Question: Trying my self in java spring, i'm stuck in trying to open page "greeting" and give me 404, while default page "index" is loading. Please need your help.
localhost:8080/index.jsp - work
localhost:8080/greeting - not work
Here project structure:

web.xml
'''
<web-app>
<servlet>
<servlet-name>DemoMavenServlet</servlet-name>
<servlet-class>org.springframework.web.servlet.DispatcherServlet</servlet-class>
<init-param>
<param-name>ContextConfigLocation</param-name>
<param-value>/WEB-INF/config/servlet-config.xml</param-value>
</init-param>
</servlet>
<servlet-mapping>
<servlet-name>DemoMavenServlet</servlet-name>
<url-pattern>/</url-pattern>
</servlet-mapping>
<display-name>Archetype Created Web Application</display-name>
</web-app>
'''
servlet-config.xml
'''
<beans xmlns="http://www.springframework.org/schema/beans"
xmlns:xsi="http://www.w3.org/2001/XMLSchema-instance" xmlns:mvc="http://www.springframework.org/schema/cache"
xmlns:context="http://www.springframework.org/schema/context"
xsi:schemaLocation="http://www.springframework.org/schema/beans http://www.springframework.org/schema/beans/spring-beans.xsd http://www.springframework.org/schema/cache http://www.springframework.org/schema/cache/spring-cache.xsd http://www.springframework.org/schema/context http://www.springframework.org/schema/context/spring-context.xsd">
<mvc:annotation-driven/>
<context:component-scan base-package="com.demomaven.controller"/>
<bean class="org.springframework.web.servlet.view.InternalResourceViewResolver">
<property name="prefix" value="/WEB-INF/jsp/"></property>
<property name="suffix" value=".jsp"></property>
</bean>
</beans>
'''
java controller:
'''
@Controller
public class HomeController {
@RequestMapping(value = "/greeting")
public String sayHello(Model model){
model.addAttribute("greeting", "Hello World");
return "Hello";
}
}
'''
hello.jsp
'''
<%@ page contentType="text/html;charset=UTF-8" language="java" %>
<html>
<head>
<title></title>
</head>
<body>
<h1>${greeting}</h1>
</body>
</html>
'''
Now, when i'm join localhost:8080/greeting page I've this expcetion:
Error instantiating servlet class org.springframework.web.servlet.DispatcherServlet
The server encountered an internal error that prevented it from fulfilling this request.
'''
javax.servlet.ServletException: Error instantiating servlet class org.springframework.web.servlet.DispatcherServlet
org.apache.catalina.authenticator.AuthenticatorBase.invoke(AuthenticatorBase.java:502)
org.apache.catalina.valves.ErrorReportValve.invoke(ErrorReportValve.java:79)
org.apache.catalina.valves.AbstractAccessLogValve.invoke(AbstractAccessLogValve.java:617)
org.apache.catalina.connector.CoyoteAdapter.service(CoyoteAdapter.java:518)
org.apache.coyote.http11.AbstractHttp11Processor.process(AbstractHttp11Processor.java:1091)
org.apache.coyote.AbstractProtocol$AbstractConnectionHandler.process(AbstractProtocol.java:668)
org.apache.tomcat.util.net.AprEndpoint$SocketProcessor.doRun(AprEndpoint.java:2463)
org.apache.tomcat.util.net.AprEndpoint$SocketProcessor.run(AprEndpoint.java:2452)
java.util.concurrent.ThreadPoolExecutor.runWorker(ThreadPoolExecutor.java:1142)
java.util.concurrent.ThreadPoolExecutor$Worker.run(ThreadPoolExecutor.java:617)
org.apache.tomcat.util.threads.TaskThread$WrappingRunnable.run(TaskThread.java:61)
java.lang.Thread.run(Thread.java:745)
'''
'''
java.lang.ClassNotFoundException: org.springframework.web.servlet.DispatcherServlet
org.apache.catalina.loader.WebappClassLoaderBase.loadClass(WebappClassLoaderBase.java:1305)
org.apache.catalina.loader.WebappClassLoaderBase.loadClass(WebappClassLoaderBase.java:1157)
org.apache.catalina.authenticator.AuthenticatorBase.invoke(AuthenticatorBase.java:502)
org.apache.catalina.valves.ErrorReportValve.invoke(ErrorReportValve.java:79)
org.apache.catalina.valves.AbstractAccessLogValve.invoke(AbstractAccessLogValve.java:617)
org.apache.catalina.connector.CoyoteAdapter.service(CoyoteAdapter.java:518)
org.apache.coyote.http11.AbstractHttp11Processor.process(AbstractHttp11Processor.java:1091)
org.apache.coyote.AbstractProtocol$AbstractConnectionHandler.process(AbstractProtocol.java:668)
org.apache.tomcat.util.net.AprEndpoint$SocketProcessor.doRun(AprEndpoint.java:2463)
org.apache.tomcat.util.net.AprEndpoint$SocketProcessor.run(AprEndpoint.java:2452)
java.util.concurrent.ThreadPoolExecutor.runWorker(ThreadPoolExecutor.java:1142)
java.util.concurrent.ThreadPoolExecutor$Worker.run(ThreadPoolExecutor.java:617)
org.apache.tomcat.util.threads.TaskThread$WrappingRunnable.run(TaskThread.java:61)
java.lang.Thread.run(Thread.java:745)
'''
Guys, I've destroyed some how web server (tomcat). In project structure in field "Problem" i had 6 problems with missing libraries I'm working in IntelliJ Idea. After added them and run project I've white page, here logs:
'''
C:\Java\apache-tomcat-8.0.23\bin\catalina.bat run
[2015-07-07 06:18:33,910] Artifact demomaven:war exploded: Server is not connected. Deploy is not available.
Using CATALINA_BASE: "C:\Users\user\.IntelliJIdea14\system\tomcat\_demomaven"
Using CATALINA_HOME: "C:\Java\apache-tomcat-8.0.23"
Using CATALINA_TMPDIR: "C:\Java\apache-tomcat-8.0.23\temp"
Using JRE_HOME: "C:\Program Files\Java\jdk1.8.0_31"
Using CLASSPATH: "C:\Java\apache-tomcat-8.0.23\bin\bootstrap.jar;C:\Java\apache-tomcat-8.0.23\bin\tomcat-juli.jar"
07-Jul-2015 18:18:34.843 INFO [main] org.apache.catalina.startup.VersionLoggerListener.log Server version: Apache Tomcat/8.0.23
07-Jul-2015 18:18:34.844 INFO [main] org.apache.catalina.startup.VersionLoggerListener.log Server built: May 19 2015 14:58:38 UTC
07-Jul-2015 18:18:34.845 INFO [main] org.apache.catalina.startup.VersionLoggerListener.log Server number: 8.0.23.0
07-Jul-2015 18:18:34.845 INFO [main] org.apache.catalina.startup.VersionLoggerListener.log OS Name: Windows 8.1
07-Jul-2015 18:18:34.845 INFO [main] org.apache.catalina.startup.VersionLoggerListener.log OS Version: 6.3
07-Jul-2015 18:18:34.845 INFO [main] org.apache.catalina.startup.VersionLoggerListener.log Architecture: amd64
07-Jul-2015 18:18:34.845 INFO [main] org.apache.catalina.startup.VersionLoggerListener.log Java Home: C:\Program Files\Java\jdk1.8.0_31\jre
07-Jul-2015 18:18:34.846 INFO [main] org.apache.catalina.startup.VersionLoggerListener.log JVM Version: 1.8.0_31-b13
07-Jul-2015 18:18:34.846 INFO [main] org.apache.catalina.startup.VersionLoggerListener.log JVM Vendor: Oracle Corporation
07-Jul-2015 18:18:34.846 INFO [main] org.apache.catalina.startup.VersionLoggerListener.log CATALINA_BASE: C:\Users\user\.IntelliJIdea14\system\tomcat\_demomaven
07-Jul-2015 18:18:34.846 INFO [main] org.apache.catalina.startup.VersionLoggerListener.log CATALINA_HOME: C:\Java\apache-tomcat-8.0.23
07-Jul-2015 18:18:34.847 INFO [main] org.apache.catalina.startup.VersionLoggerListener.log Command line argument: -Dcom.sun.management.jmxremote=
07-Jul-2015 18:18:34.847 INFO [main] org.apache.catalina.startup.VersionLoggerListener.log Command line argument: -Dcom.sun.management.jmxremote.port=1099
07-Jul-2015 18:18:34.847 INFO [main] org.apache.catalina.startup.VersionLoggerListener.log Command line argument: -Dcom.sun.management.jmxremote.ssl=false
07-Jul-2015 18:18:34.848 INFO [main] org.apache.catalina.startup.VersionLoggerListener.log Command line argument: -Dcom.sun.management.jmxremote.authenticate=false
07-Jul-2015 18:18:34.848 INFO [main] org.apache.catalina.startup.VersionLoggerListener.log Command line argument: -Djava.rmi.server.hostname=127.0.0.1
07-Jul-2015 18:18:34.849 INFO [main] org.apache.catalina.startup.VersionLoggerListener.log Command line argument: -Djava.util.logging.config.file=C:\Users\user\.IntelliJIdea14\system\tomcat\_demomaven\conf\logging.properties
07-Jul-2015 18:18:34.849 INFO [main] org.apache.catalina.startup.VersionLoggerListener.log Command line argument: -Djava.util.logging.manager=org.apache.juli.ClassLoaderLogManager
07-Jul-2015 18:18:34.850 INFO [main] org.apache.catalina.startup.VersionLoggerListener.log Command line argument: -Djava.endorsed.dirs=C:\Java\apache-tomcat-8.0.23\endorsed
07-Jul-2015 18:18:34.850 INFO [main] org.apache.catalina.startup.VersionLoggerListener.log Command line argument: -Dcatalina.base=C:\Users\user\.IntelliJIdea14\system\tomcat\_demomaven
07-Jul-2015 18:18:34.850 INFO [main] org.apache.catalina.startup.VersionLoggerListener.log Command line argument: -Dcatalina.home=C:\Java\apache-tomcat-8.0.23
07-Jul-2015 18:18:34.850 INFO [main] org.apache.catalina.startup.VersionLoggerListener.log Command line argument: -Djava.io.tmpdir=C:\Java\apache-tomcat-8.0.23\temp
07-Jul-2015 18:18:34.850 INFO [main] org.apache.catalina.core.AprLifecycleListener.lifecycleEvent Loaded APR based Apache Tomcat Native library 1.1.33 using APR version 1.5.1.
07-Jul-2015 18:18:34.851 INFO [main] org.apache.catalina.core.AprLifecycleListener.lifecycleEvent APR capabilities: IPv6 [true], sendfile [true], accept filters [false], random [true].
07-Jul-2015 18:18:35.788 INFO [main] org.apache.catalina.core.AprLifecycleListener.initializeSSL OpenSSL successfully initialized (OpenSSL 1.0.1m 19 Mar 2015)
07-Jul-2015 18:18:35.924 INFO [main] org.apache.coyote.AbstractProtocol.init Initializing ProtocolHandler ["http-apr-8080"]
07-Jul-2015 18:18:35.936 INFO [main] org.apache.coyote.AbstractProtocol.init Initializing ProtocolHandler ["ajp-apr-8009"]
07-Jul-2015 18:18:35.938 INFO [main] org.apache.catalina.startup.Catalina.load Initialization processed in 1582 ms
07-Jul-2015 18:18:35.968 INFO [main] org.apache.catalina.core.StandardService.startInternal Starting service Catalina
07-Jul-2015 18:18:35.968 INFO [main] org.apache.catalina.core.StandardEngine.startInternal Starting Servlet Engine: Apache Tomcat/8.0.23
07-Jul-2015 18:18:35.981 INFO [main] org.apache.coyote.AbstractProtocol.start Starting ProtocolHandler ["http-apr-8080"]
07-Jul-2015 18:18:36.000 INFO [main] org.apache.coyote.AbstractProtocol.start Starting ProtocolHandler ["ajp-apr-8009"]
07-Jul-2015 18:18:36.002 INFO [main] org.apache.catalina.startup.Catalina.start Server startup in 63 ms
Connected to server
[2015-07-07 06:18:36,271] Artifact demomaven:war exploded: Artifact is being deployed, please wait...
07-Jul-2015 18:18:37.695 SEVERE [RMI TCP Connection(3)-127.0.0.1] org.apache.catalina.core.ContainerBase.addChildInternal ContainerBase.addChild: start:
org.apache.catalina.LifecycleException: Failed to start component [StandardEngine[Catalina].StandardHost[localhost].StandardContext[]]
at org.apache.catalina.util.LifecycleBase.start(LifecycleBase.java:154)
at org.apache.catalina.core.ContainerBase.addChildInternal(ContainerBase.java:725)
at org.apache.catalina.core.ContainerBase.addChild(ContainerBase.java:701)
at org.apache.catalina.core.StandardHost.addChild(StandardHost.java:717)
at org.apache.catalina.startup.HostConfig.manageApp(HostConfig.java:1648)
at sun.reflect.NativeMethodAccessorImpl.invoke0(Native Method)
at sun.reflect.NativeMethodAccessorImpl.invoke(NativeMethodAccessorImpl.java:62)
at sun.reflect.DelegatingMethodAccessorImpl.invoke(DelegatingMethodAccessorImpl.java:43)
at java.lang.reflect.Method.invoke(Method.java:483)
at org.apache.tomcat.util.modeler.BaseModelMBean.invoke(BaseModelMBean.java:300)
at com.sun.jmx.interceptor.DefaultMBeanServerInterceptor.invoke(DefaultMBeanServerInterceptor.java:819)
at com.sun.jmx.mbeanserver.JmxMBeanServer.invoke(JmxMBeanServer.java:801)
at org.apache.catalina.mbeans.MBeanFactory.createStandardContext(MBeanFactory.java:463)
at org.apache.catalina.mbeans.MBeanFactory.createStandardContext(MBeanFactory.java:413)
at sun.reflect.NativeMethodAccessorImpl.invoke0(Native Method)
at sun.reflect.NativeMethodAccessorImpl.invoke(NativeMethodAccessorImpl.java:62)
at sun.reflect.DelegatingMethodAccessorImpl.invoke(DelegatingMethodAccessorImpl.java:43)
at java.lang.reflect.Method.invoke(Method.java:483)
at org.apache.tomcat.util.modeler.BaseModelMBean.invoke(BaseModelMBean.java:300)
at com.sun.jmx.interceptor.DefaultMBeanServerInterceptor.invoke(DefaultMBeanServerInterceptor.java:819)
at com.sun.jmx.mbeanserver.JmxMBeanServer.invoke(JmxMBeanServer.java:801)
at javax.management.remote.rmi.RMIConnectionImpl.doOperation(RMIConnectionImpl.java:1466)
at javax.management.remote.rmi.RMIConnectionImpl.access$300(RMIConnectionImpl.java:76)
at javax.management.remote.rmi.RMIConnectionImpl$PrivilegedOperation.run(RMIConnectionImpl.java:1307)
at javax.management.remote.rmi.RMIConnectionImpl.doPrivilegedOperation(RMIConnectionImpl.java:1399)
at javax.management.remote.rmi.RMIConnectionImpl.invoke(RMIConnectionImpl.java:828)
at sun.reflect.NativeMethodAccessorImpl.invoke0(Native Method)
at sun.reflect.NativeMethodAccessorImpl.invoke(NativeMethodAccessorImpl.java:62)
at sun.reflect.DelegatingMethodAccessorImpl.invoke(DelegatingMethodAccessorImpl.java:43)
at java.lang.reflect.Method.invoke(Method.java:483)
at sun.rmi.server.UnicastServerRef.dispatch(UnicastServerRef.java:323)
at sun.rmi.transport.Transport$1.run(Transport.java:200)
at sun.rmi.transport.Transport$1.run(Transport.java:197)
at java.security.AccessController.doPrivileged(Native Method)
at sun.rmi.transport.Transport.serviceCall(Transport.java:196)
at sun.rmi.transport.tcp.TCPTransport.handleMessages(TCPTransport.java:568)
at sun.rmi.transport.tcp.TCPTransport$ConnectionHandler.run0(TCPTransport.java:826)
at sun.rmi.transport.tcp.TCPTransport$ConnectionHandler.lambda$run$240(TCPTransport.java:683)
at sun.rmi.transport.tcp.TCPTransport$ConnectionHandler$$Lambda$1/<PHONE>.run(Unknown Source)
at java.security.AccessController.doPrivileged(Native Method)
at sun.rmi.transport.tcp.TCPTransport$ConnectionHandler.run(TCPTransport.java:682)
at java.util.concurrent.ThreadPoolExecutor.runWorker(ThreadPoolExecutor.java:1142)
at java.util.concurrent.ThreadPoolExecutor$Worker.run(ThreadPoolExecutor.java:617)
at java.lang.Thread.run(Thread.java:745)
Caused by: java.lang.NoClassDefFoundError: org/springframework/web/context/WebApplicationContext
at java.lang.Class.getDeclaredFields0(Native Method)
at java.lang.Class.privateGetDeclaredFields(Class.java:2575)
at java.lang.Class.getDeclaredFields(Class.java:1908)
at org.apache.catalina.util.Introspection.getDeclaredFields(Introspection.java:106)
at org.apache.catalina.startup.WebAnnotationSet.loadFieldsAnnotation(WebAnnotationSet.java:256)
at org.apache.catalina.startup.WebAnnotationSet.loadApplicationServletAnnotations(WebAnnotationSet.java:132)
at org.apache.catalina.startup.WebAnnotationSet.loadApplicationAnnotations(WebAnnotationSet.java:65)
at org.apache.catalina.startup.ContextConfig.applicationAnnotationsConfig(ContextConfig.java:334)
at org.apache.catalina.startup.ContextConfig.configureStart(ContextConfig.java:774)
at org.apache.catalina.startup.ContextConfig.lifecycleEvent(ContextConfig.java:305)
at org.apache.catalina.util.LifecycleSupport.fireLifecycleEvent(LifecycleSupport.java:117)
at org.apache.catalina.util.LifecycleBase.fireLifecycleEvent(LifecycleBase.java:90)
at org.apache.catalina.core.StandardContext.startInternal(StandardContext.java:5066)
at org.apache.catalina.util.LifecycleBase.start(LifecycleBase.java:150)
... 43 more
Caused by: java.lang.ClassNotFoundException: org.springframework.web.context.WebApplicationContext
at org.apache.catalina.loader.WebappClassLoaderBase.loadClass(WebappClassLoaderBase.java:1305)
at org.apache.catalina.loader.WebappClassLoaderBase.loadClass(WebappClassLoaderBase.java:1157)
... 57 more
07-Jul-2015 18:18:37.700 SEVERE [RMI TCP Connection(3)-127.0.0.1] org.apache.tomcat.util.modeler.BaseModelMBean.invoke Exception invoking method manageApp
java.lang.IllegalStateException: ContainerBase.addChild: start: org.apache.catalina.LifecycleException: Failed to start component [StandardEngine[Catalina].StandardHost[localhost].StandardContext[]]
at org.apache.catalina.core.ContainerBase.addChildInternal(ContainerBase.java:728)
at org.apache.catalina.core.ContainerBase.addChild(ContainerBase.java:701)
at org.apache.catalina.core.StandardHost.addChild(StandardHost.java:717)
at org.apache.catalina.startup.HostConfig.manageApp(HostConfig.java:1648)
at sun.reflect.NativeMethodAccessorImpl.invoke0(Native Method)
at sun.reflect.NativeMethodAccessorImpl.invoke(NativeMethodAccessorImpl.java:62)
at sun.reflect.DelegatingMethodAccessorImpl.invoke(DelegatingMethodAccessorImpl.java:43)
at java.lang.reflect.Method.invoke(Method.java:483)
at org.apache.tomcat.util.modeler.BaseModelMBean.invoke(BaseModelMBean.java:300)
at com.sun.jmx.interceptor.DefaultMBeanServerInterceptor.invoke(DefaultMBeanServerInterceptor.java:819)
at com.sun.jmx.mbeanserver.JmxMBeanServer.invoke(JmxMBeanServer.java:801)
at org.apache.catalina.mbeans.MBeanFactory.createStandardContext(MBeanFactory.java:463)
at org.apache.catalina.mbeans.MBeanFactory.createStandardContext(MBeanFactory.java:413)
at sun.reflect.NativeMethodAccessorImpl.invoke0(Native Method)
at sun.reflect.NativeMethodAccessorImpl.invoke(NativeMethodAccessorImpl.java:62)
at sun.reflect.DelegatingMethodAccessorImpl.invoke(DelegatingMethodAccessorImpl.java:43)
at java.lang.reflect.Method.invoke(Method.java:483)
at org.apache.tomcat.util.modeler.BaseModelMBean.invoke(BaseModelMBean.java:300)
at com.sun.jmx.interceptor.DefaultMBeanServerInterceptor.invoke(DefaultMBeanServerInterceptor.java:819)
at com.sun.jmx.mbeanserver.JmxMBeanServer.invoke(JmxMBeanServer.java:801)
at javax.management.remote.rmi.RMIConnectionImpl.doOperation(RMIConnectionImpl.java:1466)
at javax.management.remote.rmi.RMIConnectionImpl.access$300(RMIConnectionImpl.java:76)
at javax.management.remote.rmi.RMIConnectionImpl$PrivilegedOperation.run(RMIConnectionImpl.java:1307)
at javax.management.remote.rmi.RMIConnectionImpl.doPrivilegedOperation(RMIConnectionImpl.java:1399)
at javax.management.remote.rmi.RMIConnectionImpl.invoke(RMIConnectionImpl.java:828)
at sun.reflect.NativeMethodAccessorImpl.invoke0(Native Method)
at sun.reflect.NativeMethodAccessorImpl.invoke(NativeMethodAccessorImpl.java:62)
at sun.reflect.DelegatingMethodAccessorImpl.invoke(DelegatingMethodAccessorImpl.java:43)
at java.lang.reflect.Method.invoke(Method.java:483)
at sun.rmi.server.UnicastServerRef.dispatch(UnicastServerRef.java:323)
at sun.rmi.transport.Transport$1.run(Transport.java:200)
at sun.rmi.transport.Transport$1.run(Transport.java:197)
at java.security.AccessController.doPrivileged(Native Method)
at sun.rmi.transport.Transport.serviceCall(Transport.java:196)
at sun.rmi.transport.tcp.TCPTransport.handleMessages(TCPTransport.java:568)
at sun.rmi.transport.tcp.TCPTransport$ConnectionHandler.run0(TCPTransport.java:826)
at sun.rmi.transport.tcp.TCPTransport$ConnectionHandler.lambda$run$240(TCPTransport.java:683)
at sun.rmi.transport.tcp.TCPTransport$ConnectionHandler$$Lambda$1/<PHONE>.run(Unknown Source)
at java.security.AccessController.doPrivileged(Native Method)
at sun.rmi.transport.tcp.TCPTransport$ConnectionHandler.run(TCPTransport.java:682)
at java.util.concurrent.ThreadPoolExecutor.runWorker(ThreadPoolExecutor.java:1142)
at java.util.concurrent.ThreadPoolExecutor$Worker.run(ThreadPoolExecutor.java:617)
at java.lang.Thread.run(Thread.java:745)
07-Jul-2015 18:18:37.701 SEVERE [RMI TCP Connection(3)-127.0.0.1] org.apache.tomcat.util.modeler.BaseModelMBean.invoke Exception invoking method createStandardContext
javax.management.RuntimeOperationsException: Exception invoking method manageApp
at org.apache.tomcat.util.modeler.BaseModelMBean.invoke(BaseModelMBean.java:308)
at com.sun.jmx.interceptor.DefaultMBeanServerInterceptor.invoke(DefaultMBeanServerInterceptor.java:819)
[2015-07-07 06:18:37,717] Artifact demomaven:war exploded: Error during artifact deployment. See server log for details.
at com.sun.jmx.mbeanserver.JmxMBeanServer.invoke(JmxMBeanServer.java:801)
at org.apache.catalina.mbeans.MBeanFactory.createStandardContext(MBeanFactory.java:463)
at org.apache.catalina.mbeans.MBeanFactory.createStandardContext(MBeanFactory.java:413)
at sun.reflect.NativeMethodAccessorImpl.invoke0(Native Method)
at sun.reflect.NativeMethodAccessorImpl.invoke(NativeMethodAccessorImpl.java:62)
at sun.reflect.DelegatingMethodAccessorImpl.invoke(DelegatingMethodAccessorImpl.java:43)
at java.lang.reflect.Method.invoke(Method.java:483)
at org.apache.tomcat.util.modeler.BaseModelMBean.invoke(BaseModelMBean.java:300)
at com.sun.jmx.interceptor.DefaultMBeanServerInterceptor.invoke(DefaultMBeanServerInterceptor.java:819)
at com.sun.jmx.mbeanserver.JmxMBeanServer.invoke(JmxMBeanServer.java:801)
at javax.management.remote.rmi.RMIConnectionImpl.doOperation(RMIConnectionImpl.java:1466)
at javax.management.remote.rmi.RMIConnectionImpl.access$300(RMIConnectionImpl.java:76)
at javax.management.remote.rmi.RMIConnectionImpl$PrivilegedOperation.run(RMIConnectionImpl.java:1307)
at javax.management.remote.rmi.RMIConnectionImpl.doPrivilegedOperation(RMIConnectionImpl.java:1399)
at javax.management.remote.rmi.RMIConnectionImpl.invoke(RMIConnectionImpl.java:828)
at sun.reflect.NativeMethodAccessorImpl.invoke0(Native Method)
at sun.reflect.NativeMethodAccessorImpl.invoke(NativeMethodAccessorImpl.java:62)
at sun.reflect.DelegatingMethodAccessorImpl.invoke(DelegatingMethodAccessorImpl.java:43)
at java.lang.reflect.Method.invoke(Method.java:483)
at sun.rmi.server.UnicastServerRef.dispatch(UnicastServerRef.java:323)
at sun.rmi.transport.Transport$1.run(Transport.java:200)
at sun.rmi.transport.Transport$1.run(Transport.java:197)
at java.security.AccessController.doPrivileged(Native Method)
at sun.rmi.transport.Transport.serviceCall(Transport.java:196)
at sun.rmi.transport.tcp.TCPTransport.handleMessages(TCPTransport.java:568)
at sun.rmi.transport.tcp.TCPTransport$ConnectionHandler.run0(TCPTransport.java:826)
at sun.rmi.transport.tcp.TCPTransport$ConnectionHandler.lambda$run$240(TCPTransport.java:683)
at sun.rmi.transport.tcp.TCPTransport$ConnectionHandler$$Lambda$1/<PHONE>.run(Unknown Source)
at java.security.AccessController.doPrivileged(Native Method)
at sun.rmi.transport.tcp.TCPTransport$ConnectionHandler.run(TCPTransport.java:682)
at java.util.concurrent.ThreadPoolExecutor.runWorker(ThreadPoolExecutor.java:1142)
at java.util.concurrent.ThreadPoolExecutor$Worker.run(ThreadPoolExecutor.java:617)
at java.lang.Thread.run(Thread.java:745)
Caused by: java.lang.IllegalStateException: ContainerBase.addChild: start: org.apache.catalina.LifecycleException: Failed to start component [StandardEngine[Catalina].StandardHost[localhost].StandardContext[]]
at org.apache.catalina.core.ContainerBase.addChildInternal(ContainerBase.java:728)
at org.apache.catalina.core.ContainerBase.addChild(ContainerBase.java:701)
at org.apache.catalina.core.StandardHost.addChild(StandardHost.java:717)
at org.apache.catalina.startup.HostConfig.manageApp(HostConfig.java:1648)
at sun.reflect.NativeMethodAccessorImpl.invoke0(Native Method)
at sun.reflect.NativeMethodAccessorImpl.invoke(NativeMethodAccessorImpl.java:62)
at sun.reflect.DelegatingMethodAccessorImpl.invoke(DelegatingMethodAccessorImpl.java:43)
at java.lang.reflect.Method.invoke(Method.java:483)
at org.apache.tomcat.util.modeler.BaseModelMBean.invoke(BaseModelMBean.java:300)
... 34 more
07-Jul-2015 18:18:45.982 INFO [localhost-startStop-1] org.apache.catalina.startup.HostConfig.deployDirectory Deploying web application directory C:\Java\apache-tomcat-8.0.23\webapps\manager
07-Jul-2015 18:18:46.136 INFO [localhost-startStop-1] org.apache.catalina.startup.HostConfig.deployDirectory Deployment of web application directory C:\Java\apache-tomcat-8.0.23\webapps\manager has finished in 153 ms
'''
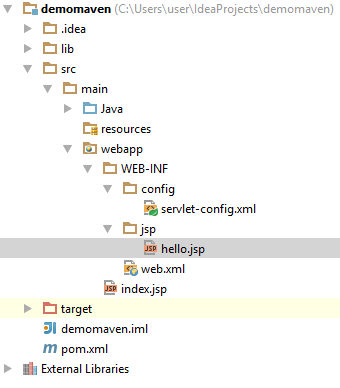
Answer: Change your Controller method to return hello, something like this :
'''
@RequestMapping(value = "/greeting")
public String sayHello(Model model){
model.addAttribute("greeting", "Hello World");
return "hello";
}
'''
Names of files are case-sensitive, Hello and hello are different.